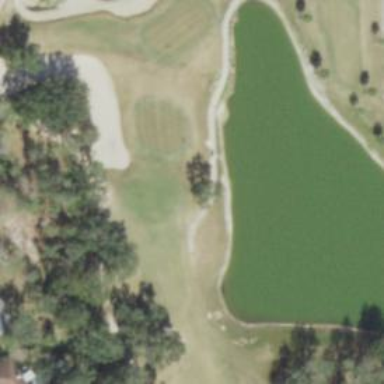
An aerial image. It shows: Path for golf carts.